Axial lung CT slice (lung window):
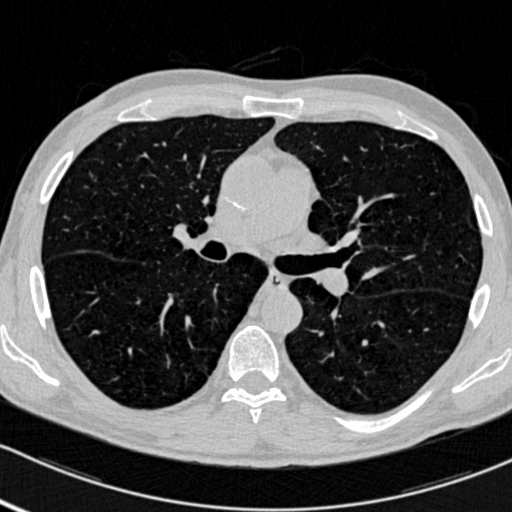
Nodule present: no